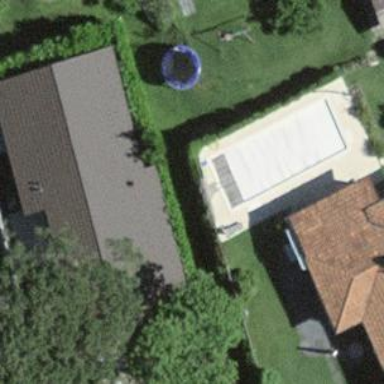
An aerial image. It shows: Swimming pool located in leisure land.